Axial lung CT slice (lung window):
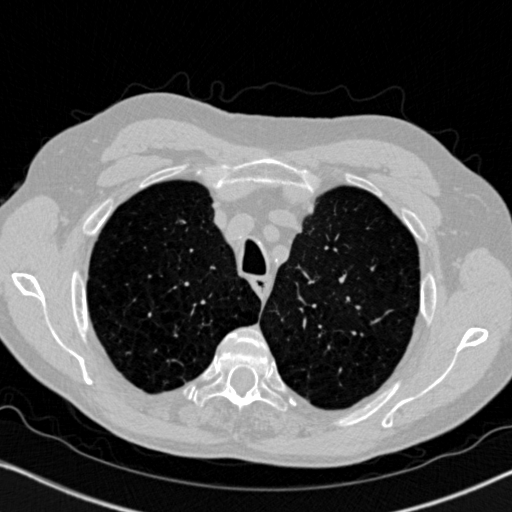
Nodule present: no